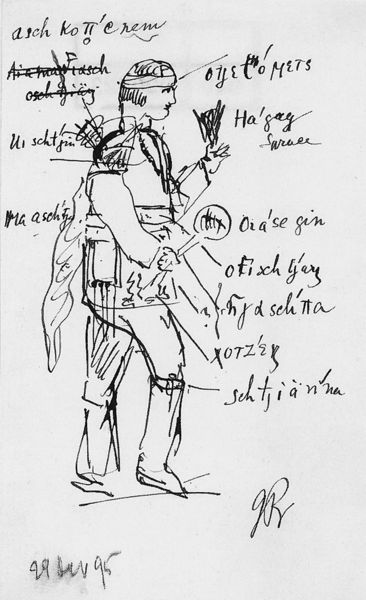
Titel: Pueblo-Tänzer
Künstler: Aby Warburg
Institution: London, The Warburg Institute Archive ©
Schlagwörter: hand, mann, weiß, profil, schwarz, skizze, zeichnung, gürtel, schal, hose, gesicht, mensch, stirnband, signatur, haare, schrift, seitlich, uniform, beschriftung, stiefel, griechenland, verband, kelle, handschrift, notizen, grichisch, skitze, kyrillisch, gekrakel, krakel, stiefle, 95, fffkyrillisch, profilansischt, asch